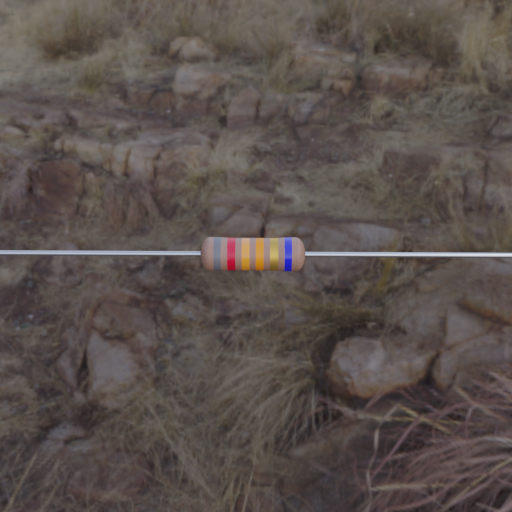
Resistor colour bands (in order): gray, red, orange, orange, gold, blue